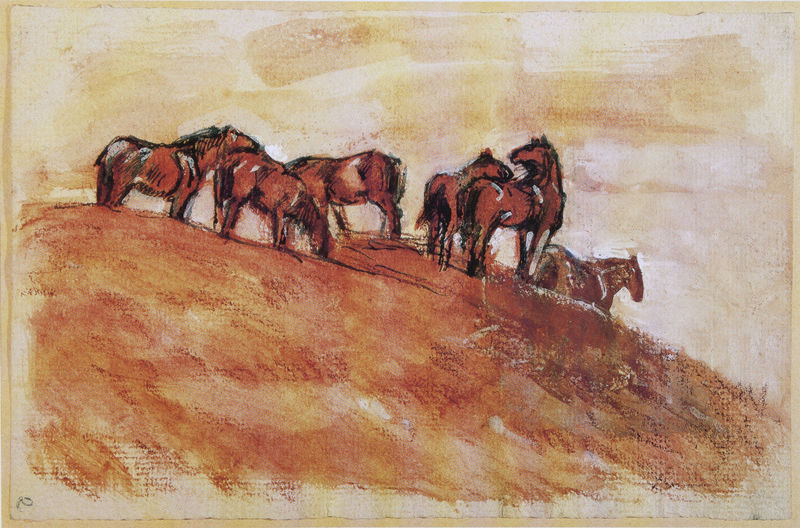
Titel: Pferde auf Bergeshöhe
Künstler: Franz Marc
Standort: Kochel am See
Institution: Franz Marc Museum
Schlagwörter: berg, gemälde, gruppe, himmel, kopf, schatten, wasser, weiß, aquarell, gelb, kirchner, landschaft, ocker, braun, grau, hintergrund, kreide, köpfe, orange, pastell, schwarz, skizze, zeichnung, blick, gras, rot, tier, tiere, wiese, beige, expressionismus, bild, hals, öl, erde, feld, hügel, natur, weide, einsam, sonne, futter, anhöhe, pferd, pferde, erdig, huf, mähne, schwanz, schweif, sommer, papier, abhang, acker, warm, hang, hellbraun, grafik, graphik, grasen, herde, wasserfarbe, koppel, wild, stimmung, grashalme, umriss, weiden, kohle, radierung, wässrig, macke, franz, fuchs, sechs, schraffierung, rötel, blauer reiter, hengst, friedlich, aquarelliert, grlb, franz marc, marc, farbskizze, fohlen, stuten, füchse, flüchtig, bewegungsstudie, gehöht, höhunh, mehrere, umdrehen, weisshebung, weiß gehöht, pferdeherde, jopf, e, tute, mustangs, ged, steal